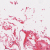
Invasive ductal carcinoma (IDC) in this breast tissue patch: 0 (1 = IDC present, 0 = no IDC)